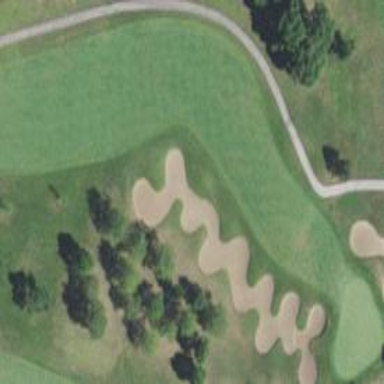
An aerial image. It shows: Golf bunker filled with sandy terrain.